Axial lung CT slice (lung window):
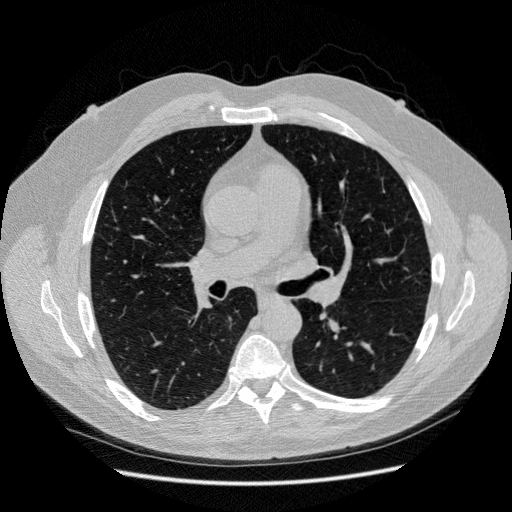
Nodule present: no